Interaction volume radius: 5 \u00c5
Interaction volume height: 40 \u00c5
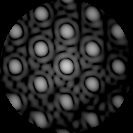
Disorder parameter: 0.04846